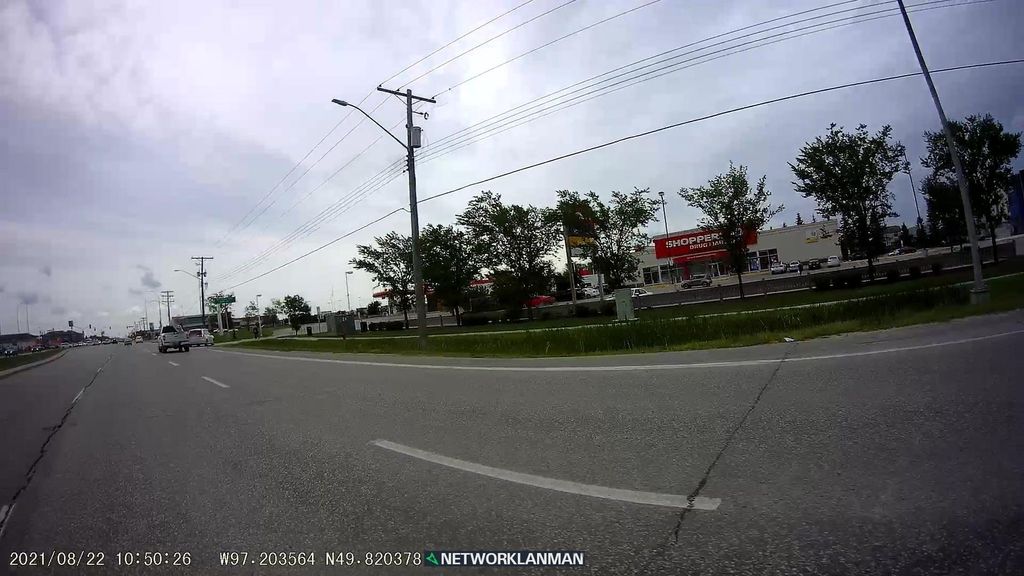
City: winnipeg